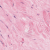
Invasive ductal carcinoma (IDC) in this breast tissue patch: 0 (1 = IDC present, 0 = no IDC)